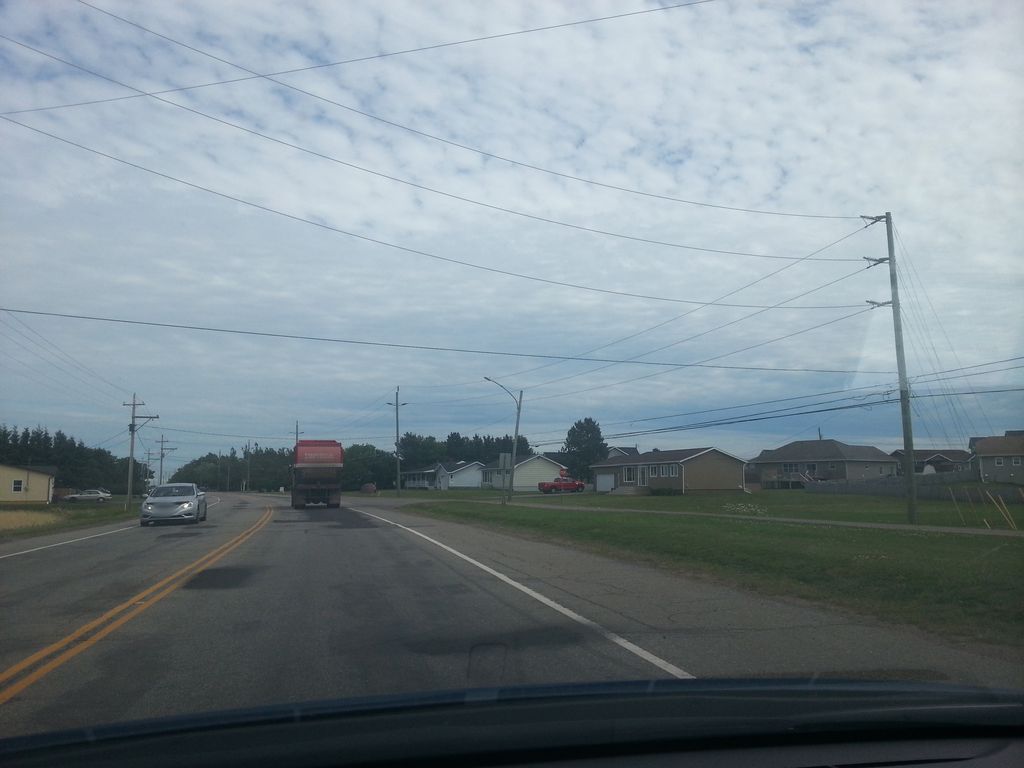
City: charlottetown